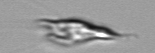
Label: Chrysochromulina_lanceolata